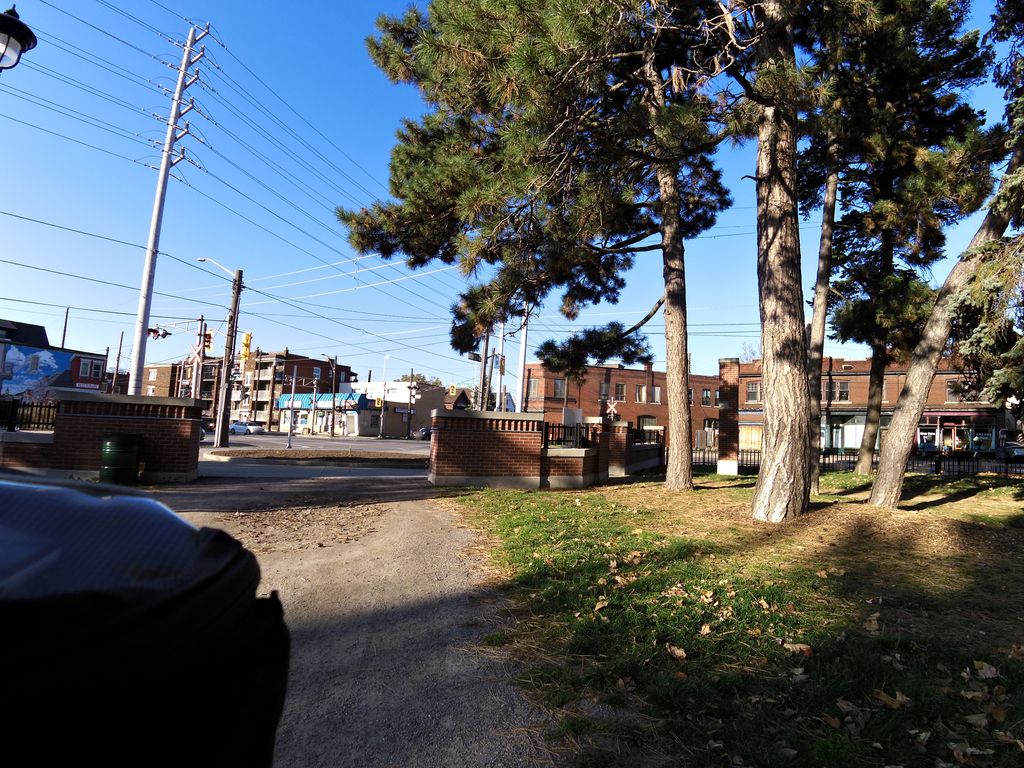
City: hamilton